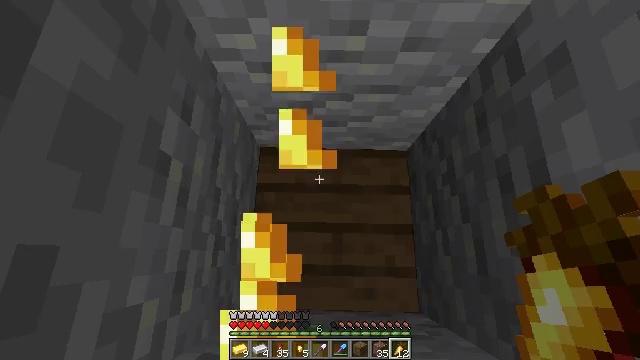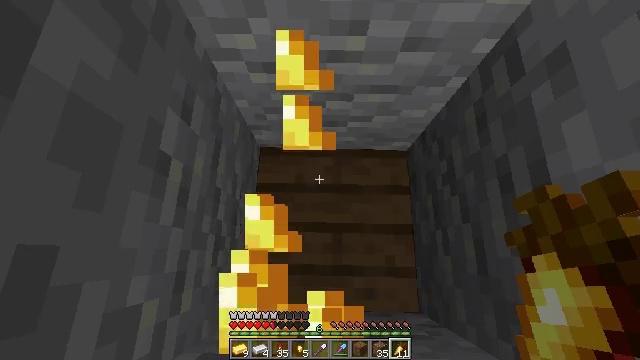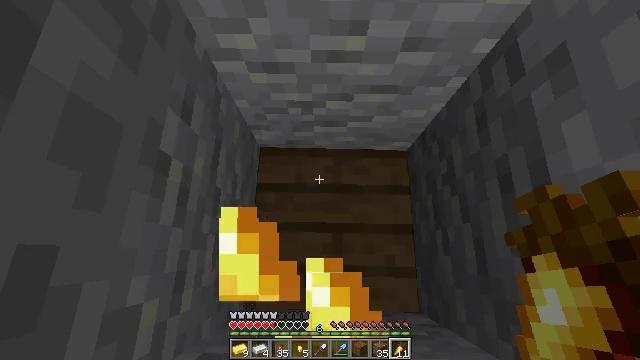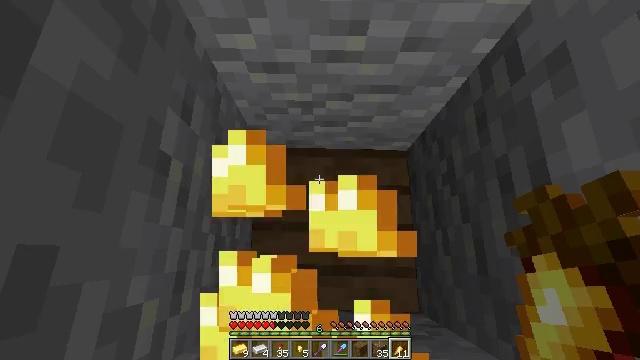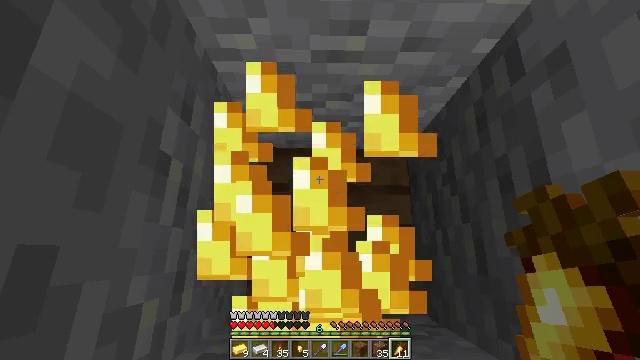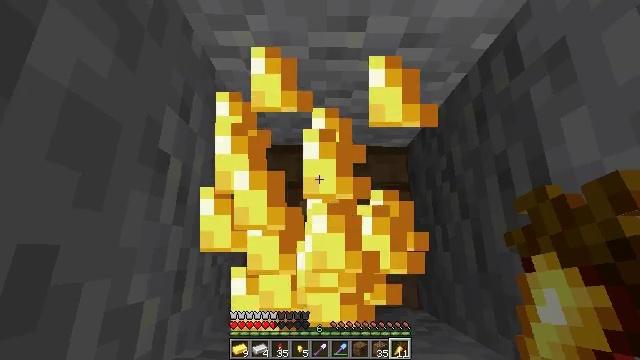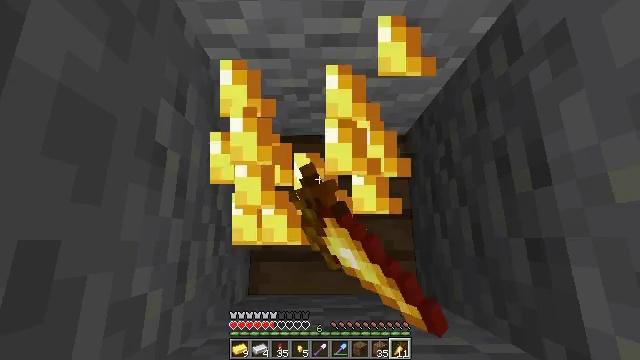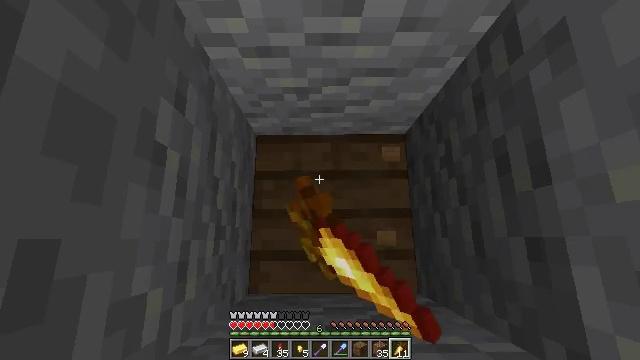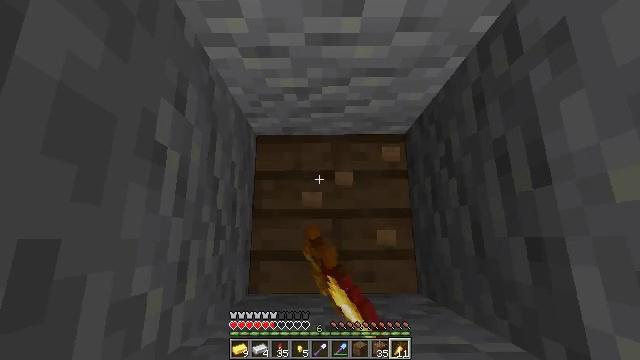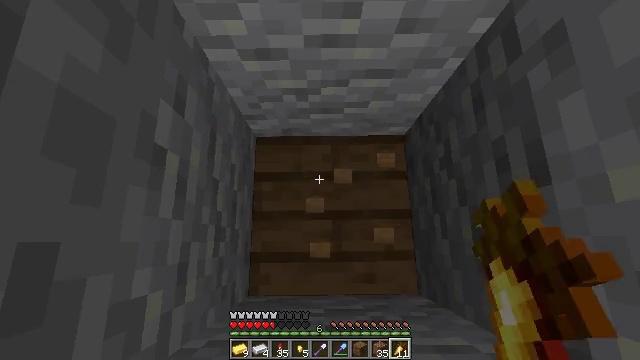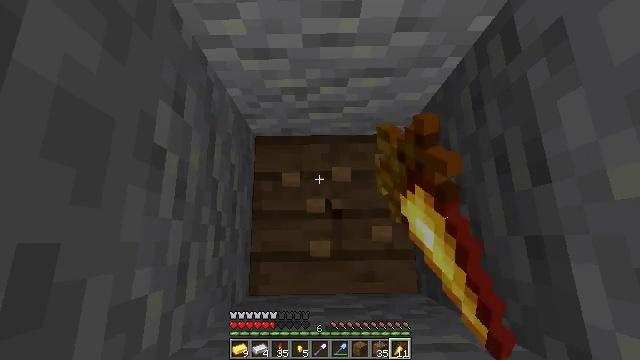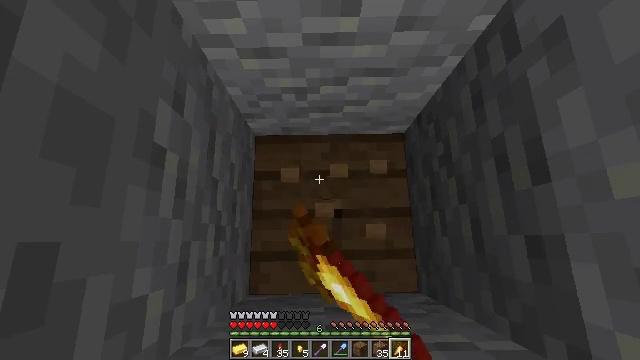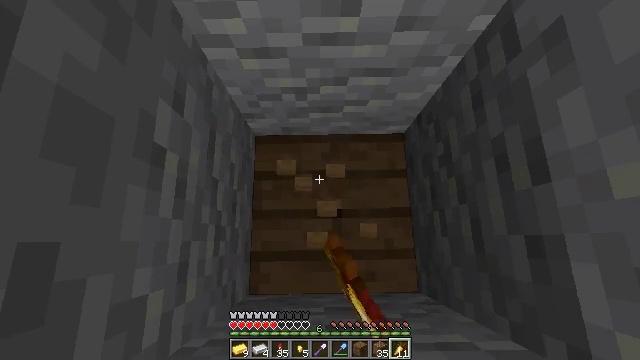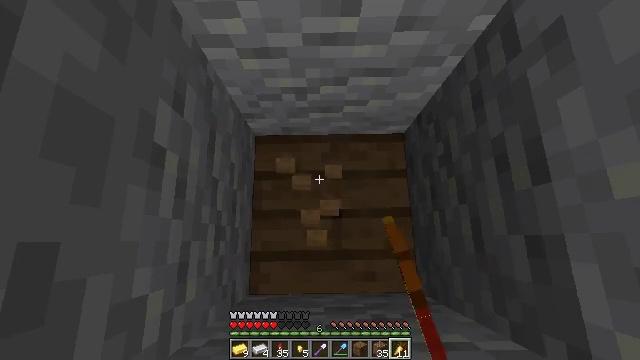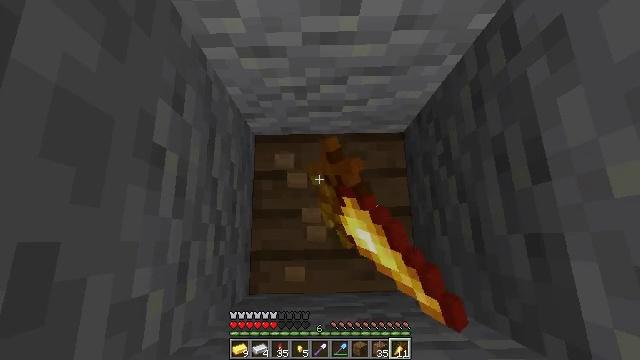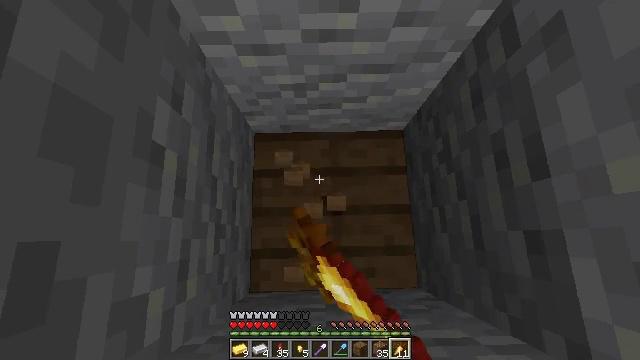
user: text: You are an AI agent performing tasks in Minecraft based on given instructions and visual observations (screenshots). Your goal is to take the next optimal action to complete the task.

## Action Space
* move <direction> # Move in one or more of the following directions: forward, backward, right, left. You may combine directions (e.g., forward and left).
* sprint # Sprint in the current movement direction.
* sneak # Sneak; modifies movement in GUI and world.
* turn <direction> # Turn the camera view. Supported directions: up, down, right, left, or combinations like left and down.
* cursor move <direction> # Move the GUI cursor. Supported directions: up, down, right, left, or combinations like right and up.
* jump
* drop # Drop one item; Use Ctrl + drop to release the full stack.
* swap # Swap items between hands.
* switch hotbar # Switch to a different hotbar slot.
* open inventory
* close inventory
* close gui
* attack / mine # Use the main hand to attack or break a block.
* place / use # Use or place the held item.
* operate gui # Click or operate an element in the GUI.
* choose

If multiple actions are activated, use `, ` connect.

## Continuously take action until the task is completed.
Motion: motion action
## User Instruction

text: Collect spruce planks from an old building.
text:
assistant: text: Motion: use / place
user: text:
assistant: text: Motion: use / place
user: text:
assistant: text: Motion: no_op
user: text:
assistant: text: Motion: no_op
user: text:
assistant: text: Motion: attack / mine
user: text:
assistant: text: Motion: turn right and down, attack / mine
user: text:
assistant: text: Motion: attack / mine
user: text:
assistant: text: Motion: attack / mine
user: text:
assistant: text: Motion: attack / mine
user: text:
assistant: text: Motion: attack / mine
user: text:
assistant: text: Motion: attack / mine
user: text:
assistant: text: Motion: attack / mine
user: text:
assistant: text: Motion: attack / mine
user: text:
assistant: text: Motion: attack / mine
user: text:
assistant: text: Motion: attack / mine
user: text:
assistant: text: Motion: attack / mine
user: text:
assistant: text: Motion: attack / mine
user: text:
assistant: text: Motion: attack / mine
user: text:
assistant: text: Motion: attack / mine
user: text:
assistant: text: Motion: attack / mine
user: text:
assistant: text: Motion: attack / mine
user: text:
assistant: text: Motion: attack / mine
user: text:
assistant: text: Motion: attack / mine
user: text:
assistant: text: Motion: attack / mine
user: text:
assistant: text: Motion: attack / mine
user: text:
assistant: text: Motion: attack / mine
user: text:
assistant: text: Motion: attack / mine
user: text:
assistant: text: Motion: attack / mine
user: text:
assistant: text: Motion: attack / mine
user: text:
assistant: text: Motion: attack / mine